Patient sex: F
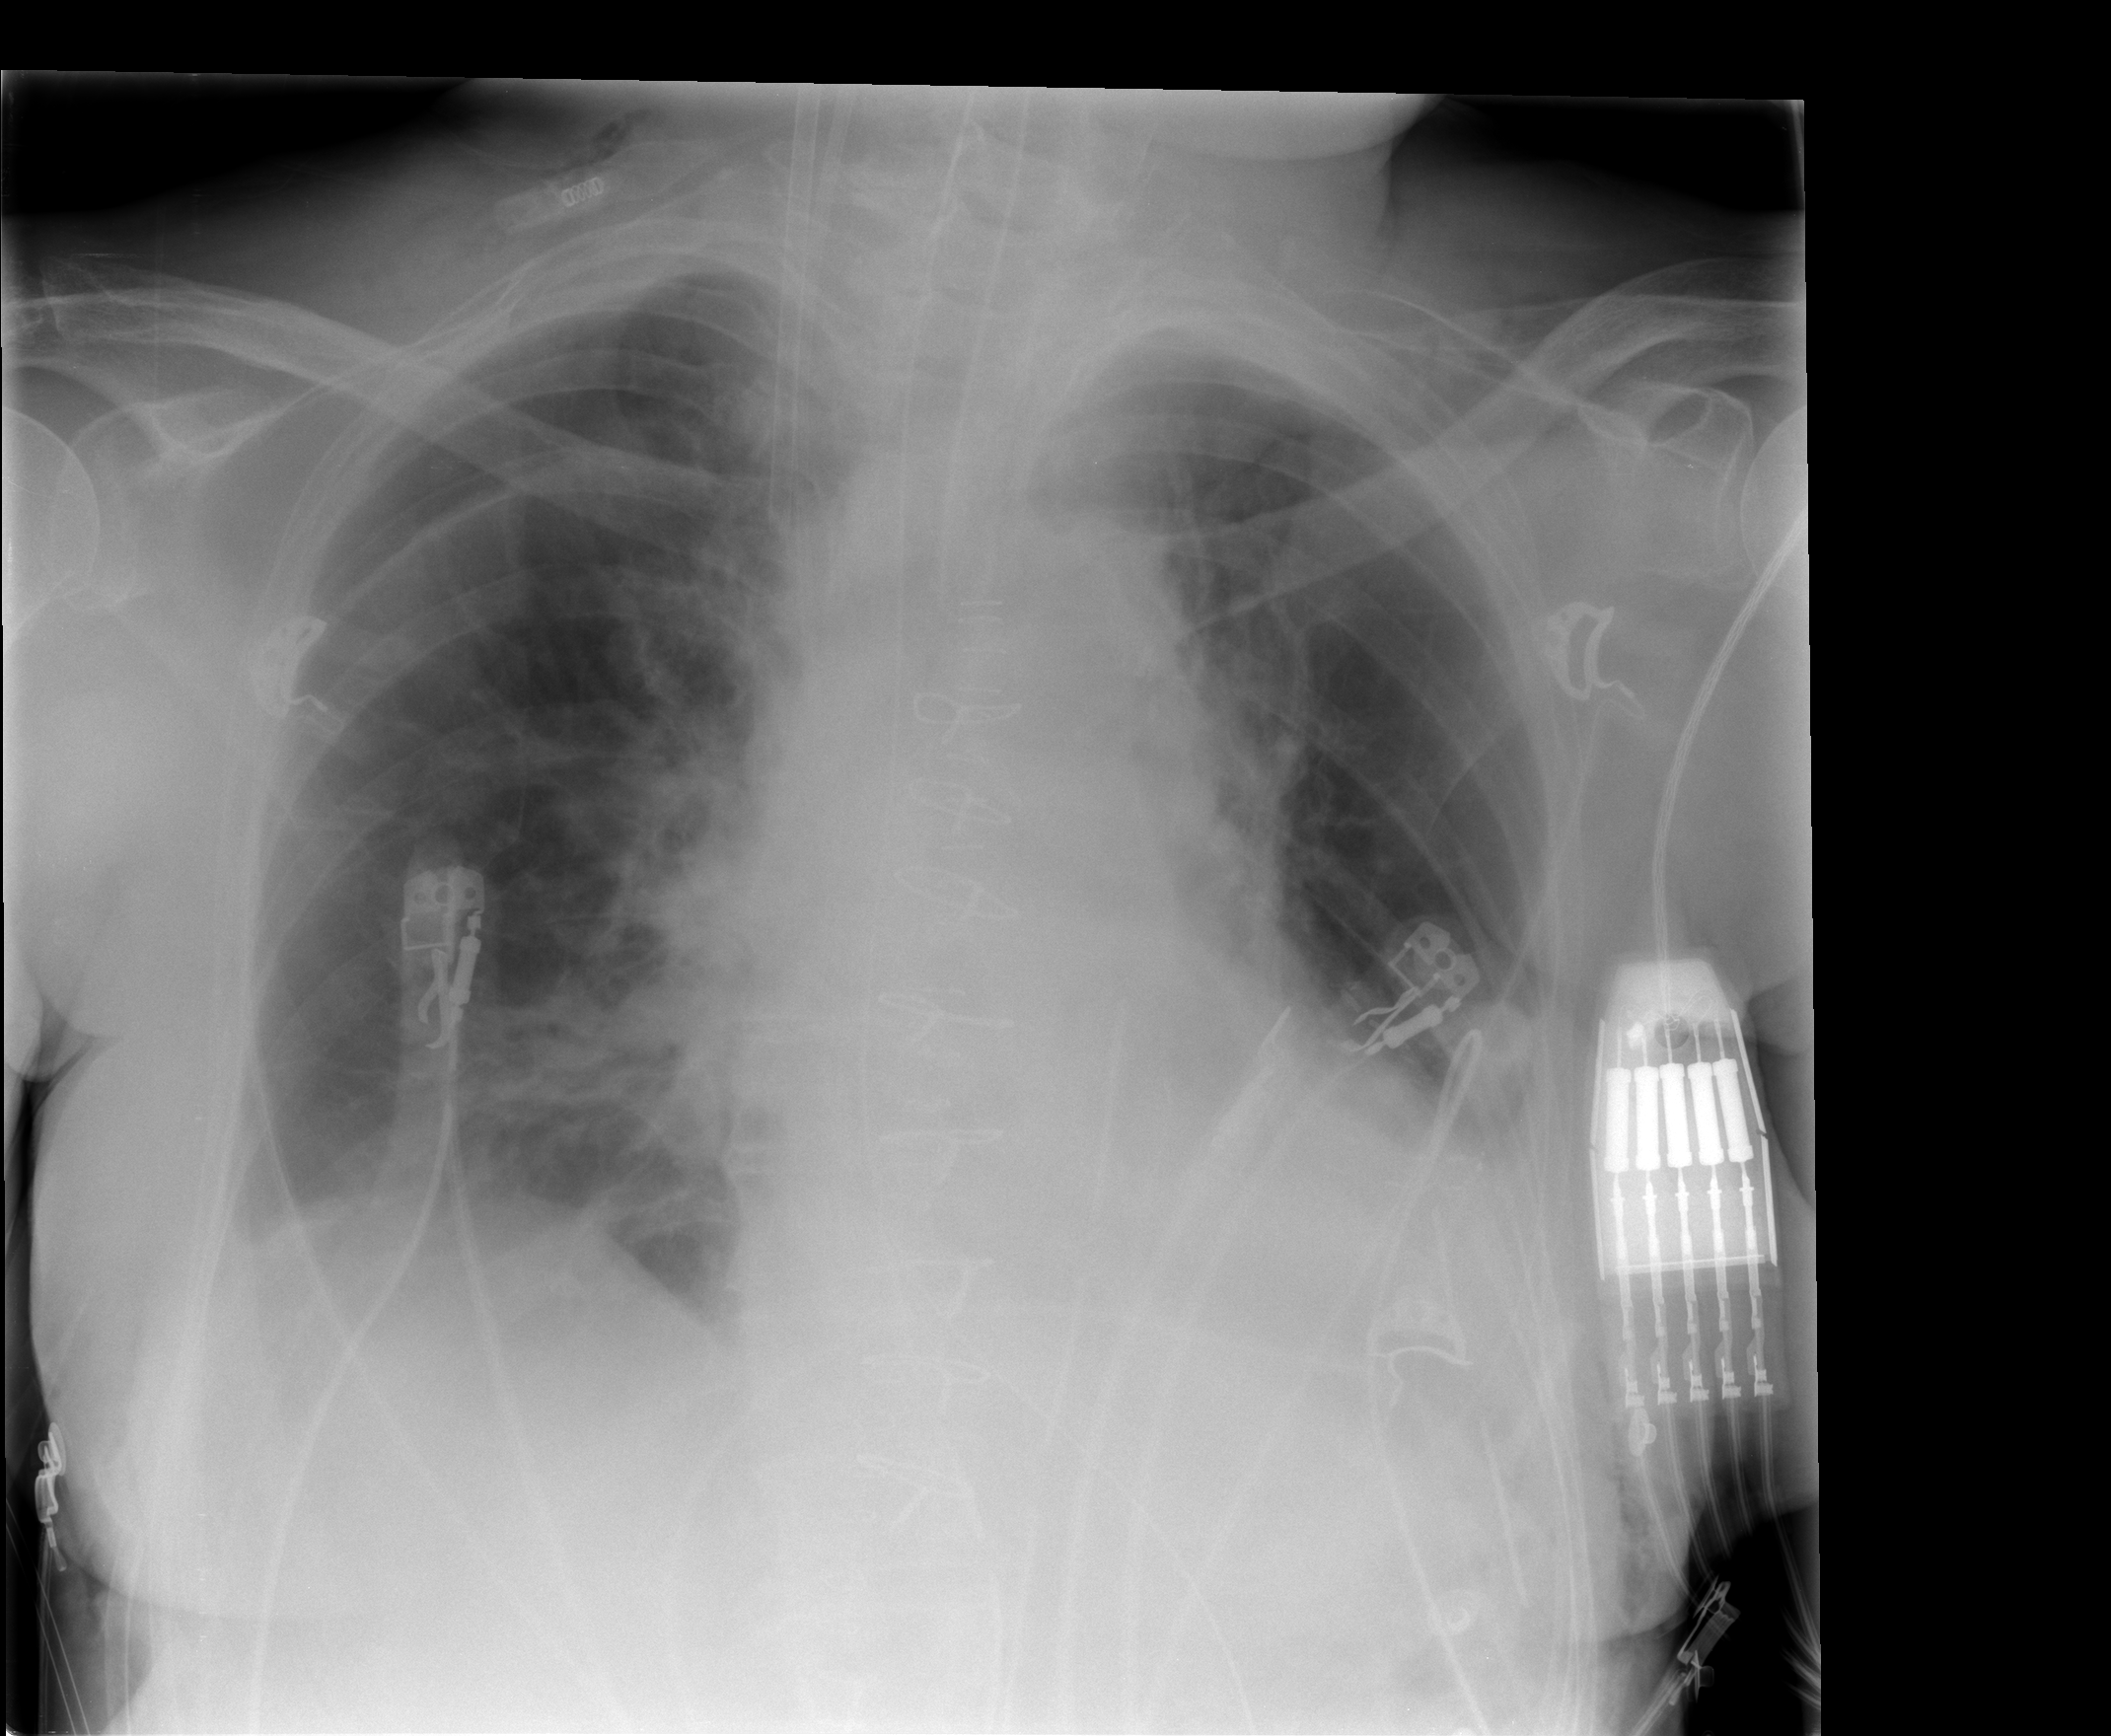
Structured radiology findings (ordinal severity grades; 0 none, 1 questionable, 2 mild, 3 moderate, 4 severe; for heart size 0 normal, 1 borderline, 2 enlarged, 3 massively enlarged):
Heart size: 1
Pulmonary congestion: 3
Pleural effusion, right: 1
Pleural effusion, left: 2
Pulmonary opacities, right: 2
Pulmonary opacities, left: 2
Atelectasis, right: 2
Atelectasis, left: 2